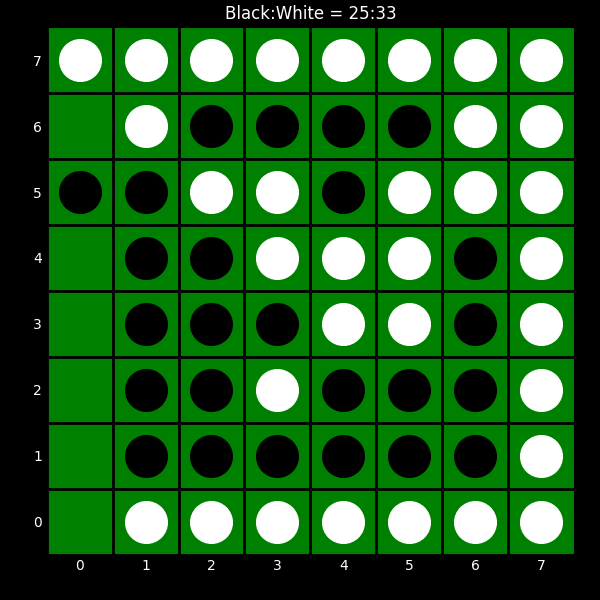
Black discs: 25
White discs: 33